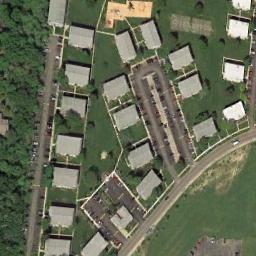
Label: residential